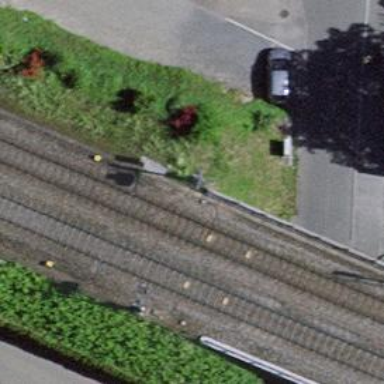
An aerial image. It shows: Single railway track with electrified contact line.